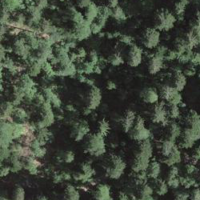
EUNIS habitat code: 43
Species observed at this site:
Neottia nidus-avis
Petasites albus